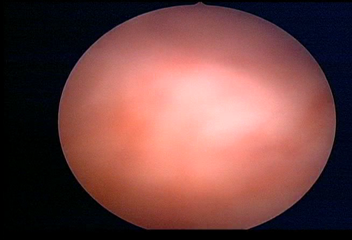
Modality: WLC
Class: Normal mucosa
Bladder cancer association: No